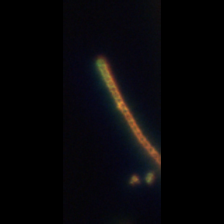
Taxon: Chaetoceros
Group: Diatoms